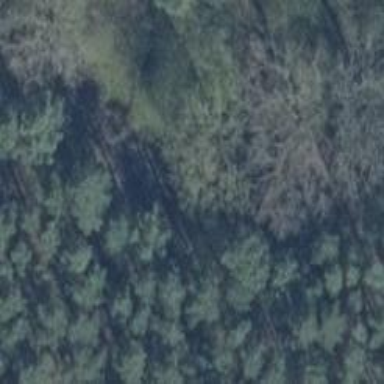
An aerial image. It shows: Track with grade5 tracktype.